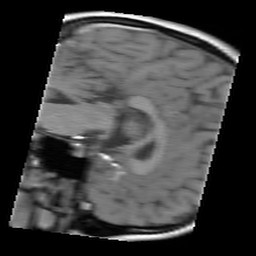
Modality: FLASH
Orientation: sagittal
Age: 29
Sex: female
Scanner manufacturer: siemens
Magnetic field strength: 3 T
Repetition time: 0.245 s
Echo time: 0.0026 s